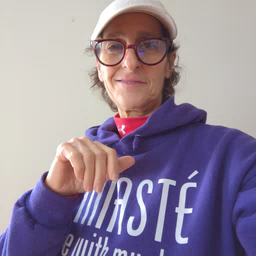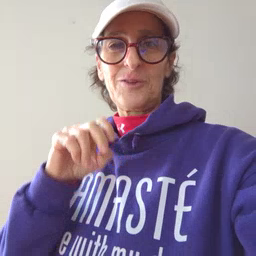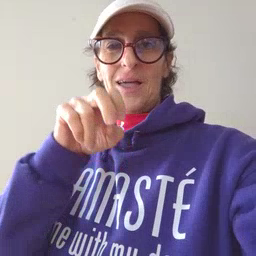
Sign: ride